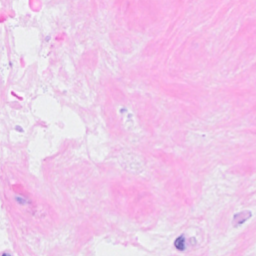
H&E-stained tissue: Breast